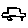
Label: car